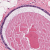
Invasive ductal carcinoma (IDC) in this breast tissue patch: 0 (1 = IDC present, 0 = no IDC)